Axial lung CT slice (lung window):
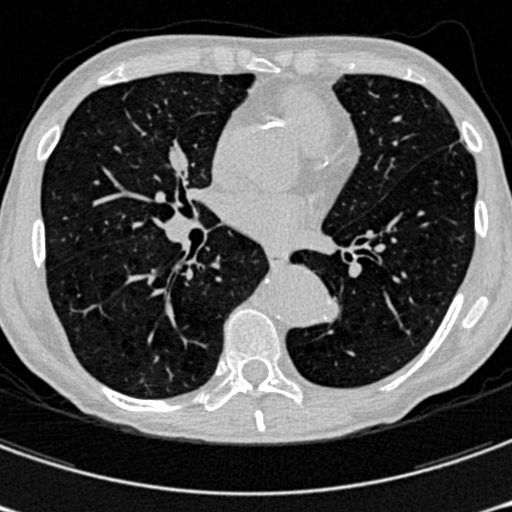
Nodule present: no